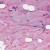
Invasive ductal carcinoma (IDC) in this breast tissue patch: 1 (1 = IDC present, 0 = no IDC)